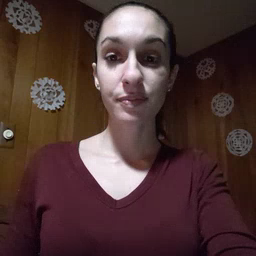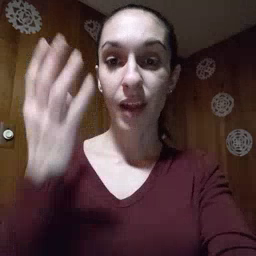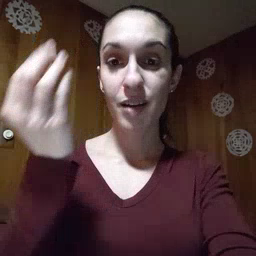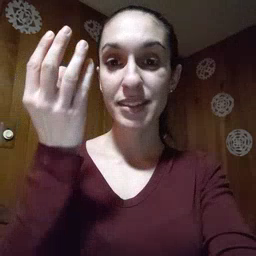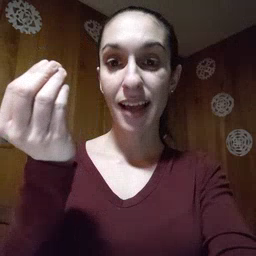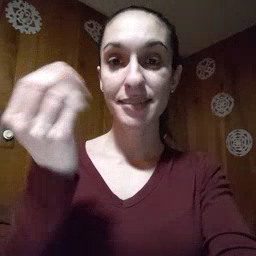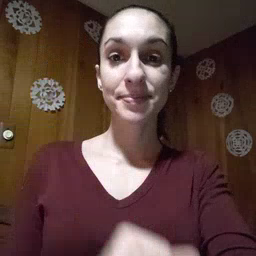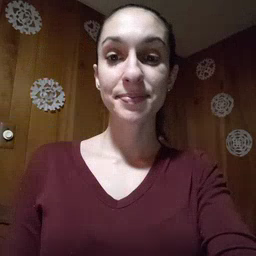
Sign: outside